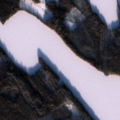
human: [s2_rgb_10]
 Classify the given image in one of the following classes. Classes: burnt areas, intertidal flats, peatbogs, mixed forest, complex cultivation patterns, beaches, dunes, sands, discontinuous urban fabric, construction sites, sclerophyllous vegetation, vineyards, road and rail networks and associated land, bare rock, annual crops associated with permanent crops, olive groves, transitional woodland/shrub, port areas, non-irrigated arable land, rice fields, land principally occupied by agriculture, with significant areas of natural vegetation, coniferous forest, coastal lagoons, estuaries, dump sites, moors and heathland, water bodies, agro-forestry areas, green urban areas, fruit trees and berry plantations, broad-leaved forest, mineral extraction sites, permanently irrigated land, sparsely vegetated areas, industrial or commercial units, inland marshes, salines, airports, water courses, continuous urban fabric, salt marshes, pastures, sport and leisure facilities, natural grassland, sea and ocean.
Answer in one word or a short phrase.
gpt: coniferous forest, mixed forest, water bodies